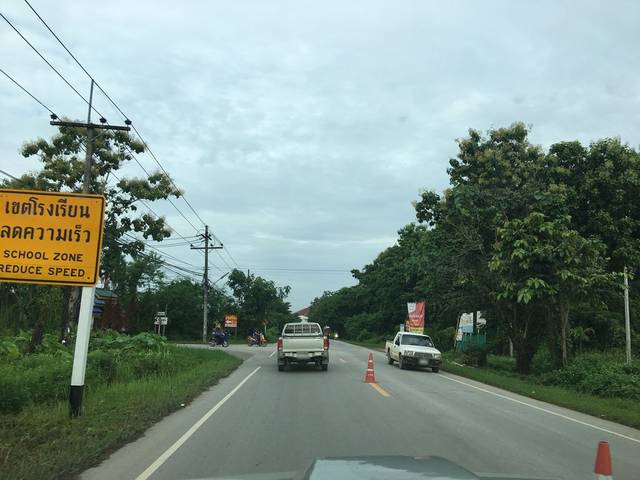
Region: Thailand
Coordinates: 19.864, 99.771